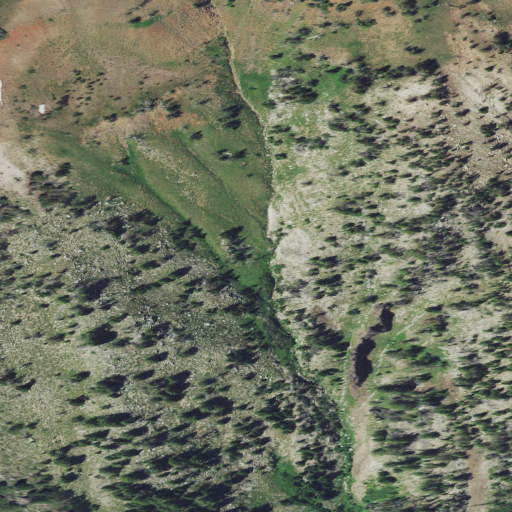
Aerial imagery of gap in Oregon named Sandy Saddle containing grassland, shrub, barren land, and evergreen forest